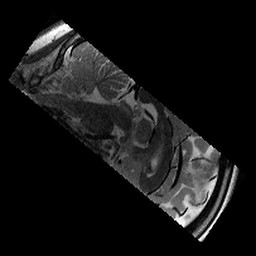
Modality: T2w
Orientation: sagittal
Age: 11
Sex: male
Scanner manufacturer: siemens
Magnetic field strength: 3 T
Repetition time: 9.23 s
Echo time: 0.067 s